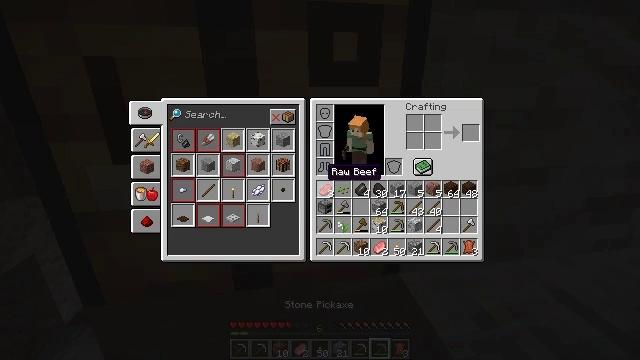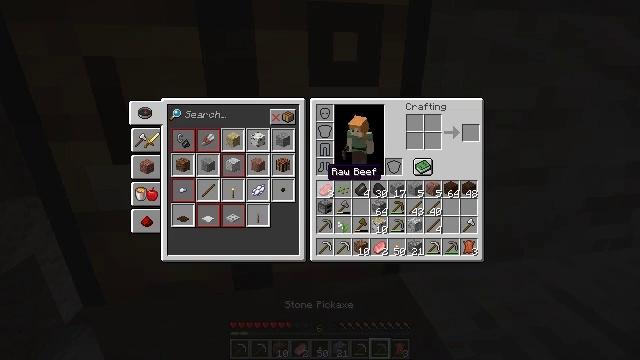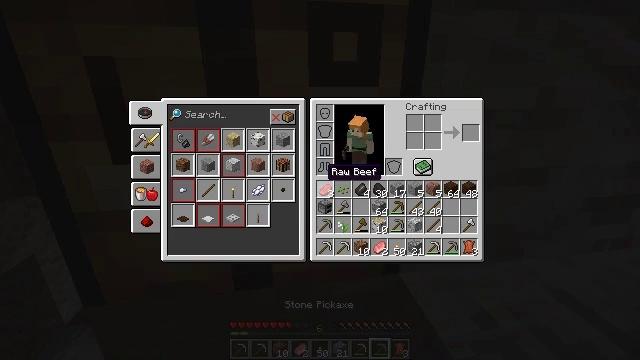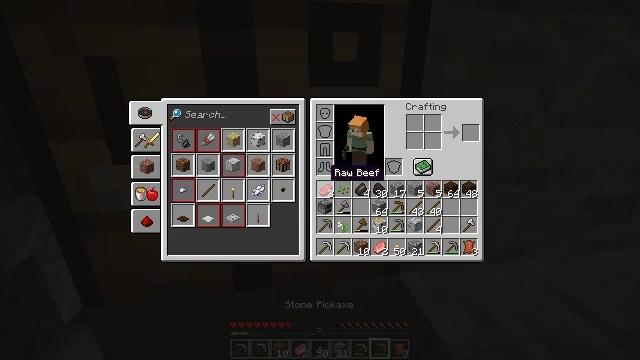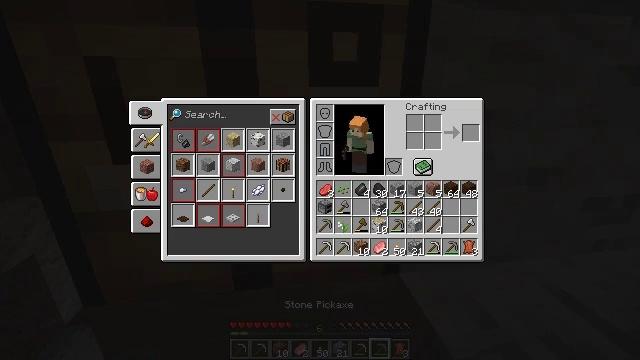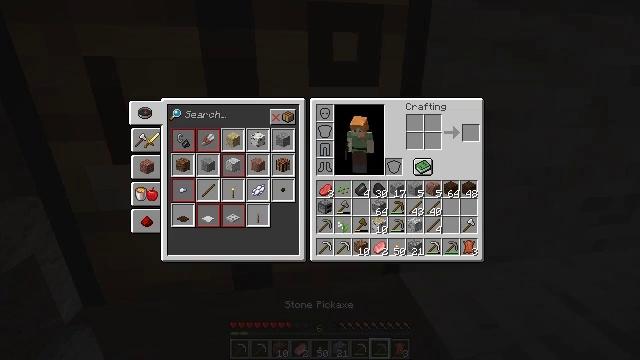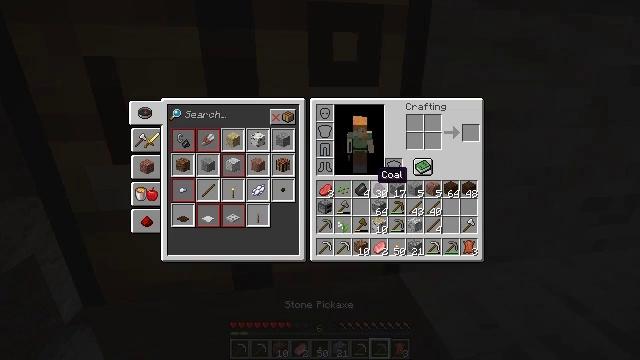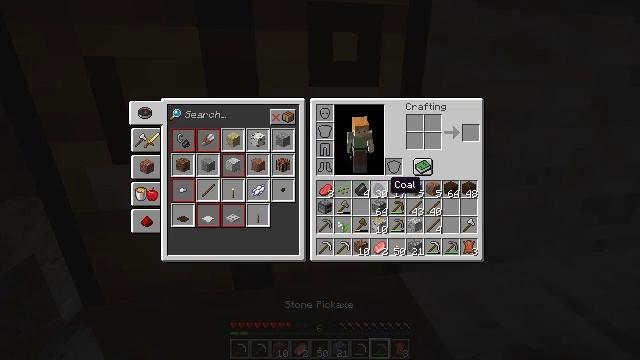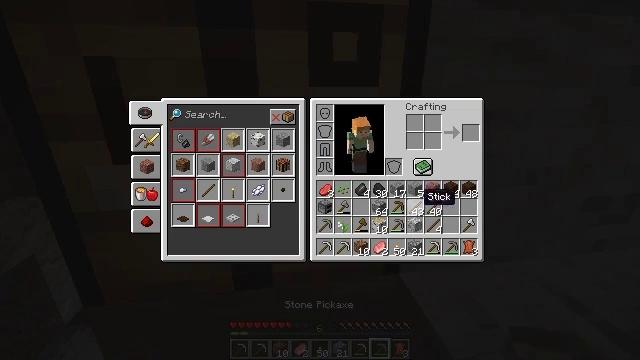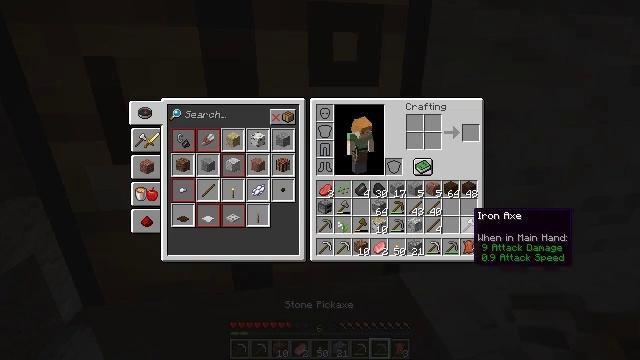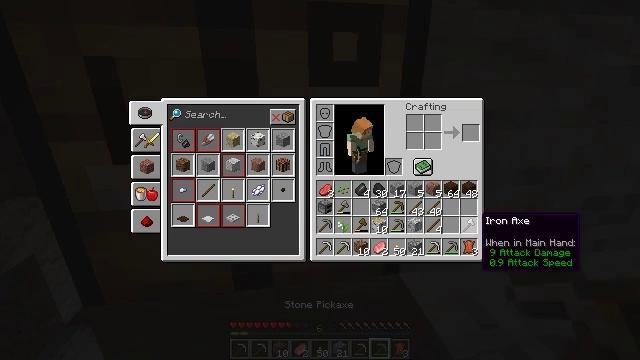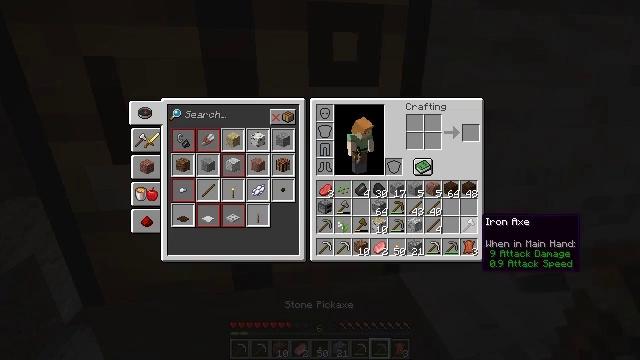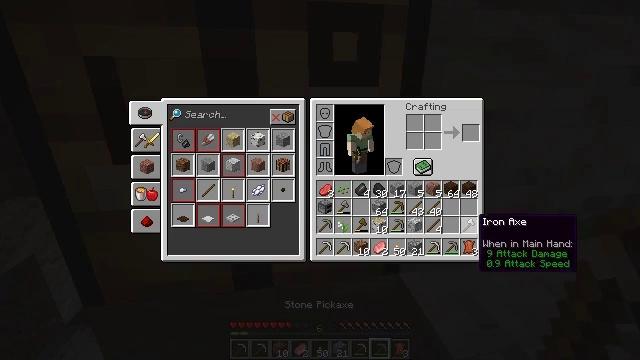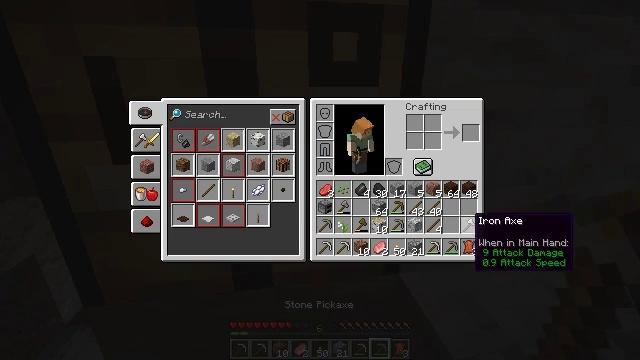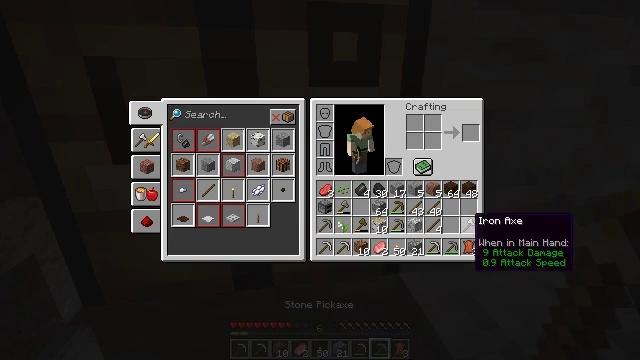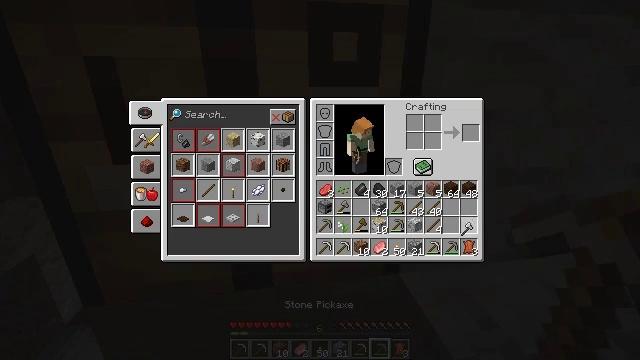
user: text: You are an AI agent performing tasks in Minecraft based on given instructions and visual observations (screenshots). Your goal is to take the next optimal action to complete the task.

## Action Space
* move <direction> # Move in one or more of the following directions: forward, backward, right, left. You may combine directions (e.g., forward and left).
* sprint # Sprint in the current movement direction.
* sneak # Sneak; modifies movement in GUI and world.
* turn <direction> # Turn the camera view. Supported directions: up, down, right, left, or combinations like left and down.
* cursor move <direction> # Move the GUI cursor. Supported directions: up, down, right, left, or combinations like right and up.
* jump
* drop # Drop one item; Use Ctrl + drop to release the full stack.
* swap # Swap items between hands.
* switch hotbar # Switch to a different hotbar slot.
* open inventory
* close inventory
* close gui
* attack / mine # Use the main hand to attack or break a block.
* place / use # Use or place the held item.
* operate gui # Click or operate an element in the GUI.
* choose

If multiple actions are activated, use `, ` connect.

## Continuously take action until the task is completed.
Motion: motion action
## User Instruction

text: Recycle the crafting table.
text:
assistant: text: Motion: no_op
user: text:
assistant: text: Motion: no_op
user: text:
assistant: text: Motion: no_op
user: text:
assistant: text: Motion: cursor move right
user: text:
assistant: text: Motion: cursor move right
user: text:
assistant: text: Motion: cursor move right
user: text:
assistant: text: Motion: cursor move right and down
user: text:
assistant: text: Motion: cursor move right and down
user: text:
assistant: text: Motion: cursor move right and down
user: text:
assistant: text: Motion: cursor move right
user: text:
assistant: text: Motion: no_op
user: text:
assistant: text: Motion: no_op
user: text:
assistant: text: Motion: no_op
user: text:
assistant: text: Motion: no_op
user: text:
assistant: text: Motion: operate gui
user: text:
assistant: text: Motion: operate gui
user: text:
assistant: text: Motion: cursor move down
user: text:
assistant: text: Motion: cursor move down
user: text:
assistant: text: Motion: no_op
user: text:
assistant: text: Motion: no_op
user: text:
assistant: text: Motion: operate gui
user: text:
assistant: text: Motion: operate gui
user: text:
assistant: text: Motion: operate gui
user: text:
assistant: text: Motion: no_op
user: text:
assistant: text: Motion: no_op
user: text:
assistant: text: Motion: no_op
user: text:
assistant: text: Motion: cursor move up
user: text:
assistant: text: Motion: no_op
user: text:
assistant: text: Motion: no_op
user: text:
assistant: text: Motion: no_op